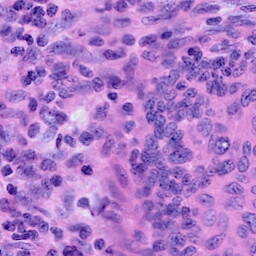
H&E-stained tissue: Cervix